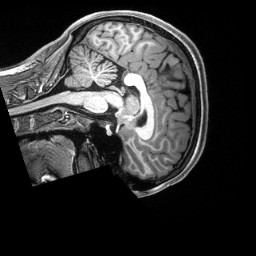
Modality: T1w
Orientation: sagittal
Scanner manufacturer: siemens
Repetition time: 2.5 s
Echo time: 0.00231 s